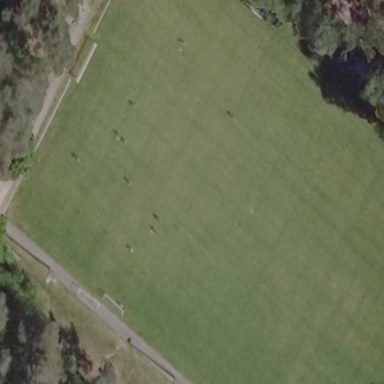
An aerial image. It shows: Soccer pitch for leisure land activities.